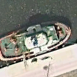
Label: Towing_vessel